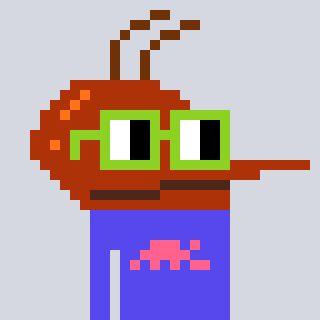
a pixel art character with square light green glasses, a mosquito-shaped head and a computerblue-colored body on a cool background